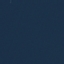
Land use / land cover class: SeaLake